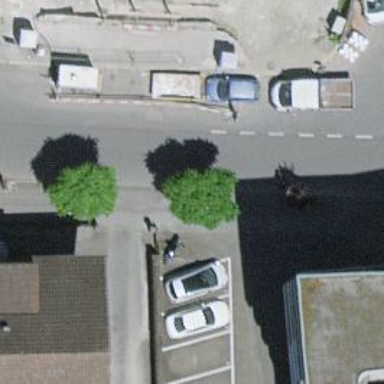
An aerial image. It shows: Street tree with broadleaved leaves.